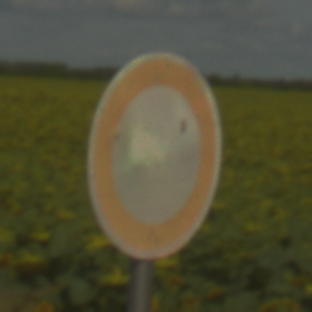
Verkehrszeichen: VerbotFahrzeugeAllerArt
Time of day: Midday
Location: Outdoor (RoadRail)
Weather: PartlyCloudy
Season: NotSpecified
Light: Natural